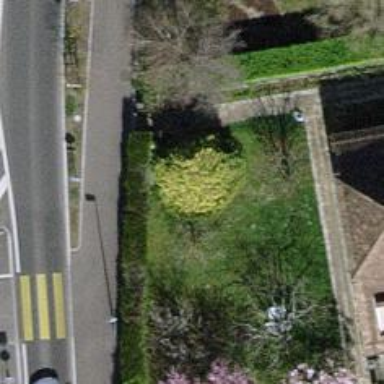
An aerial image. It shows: Hedge barrier composed of needle-leaved plants.